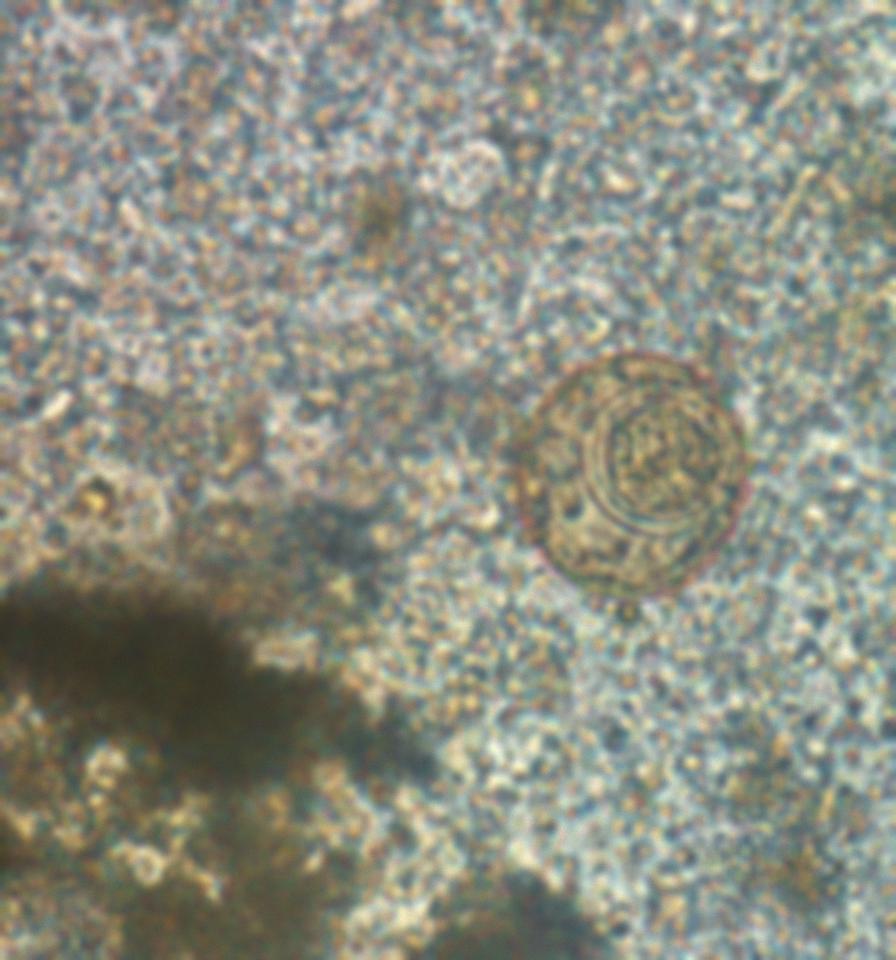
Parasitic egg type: Hymenolepis diminuta